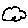
Label: cloud